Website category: jobs
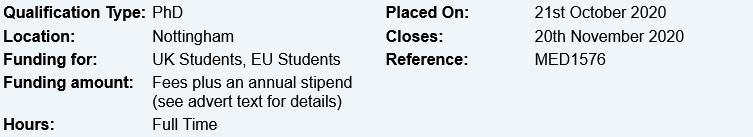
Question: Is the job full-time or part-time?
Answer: Full Time

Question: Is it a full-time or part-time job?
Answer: Full Time

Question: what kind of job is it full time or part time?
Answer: Full Time

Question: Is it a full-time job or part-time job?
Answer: Full Time

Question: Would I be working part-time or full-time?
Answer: Full Time

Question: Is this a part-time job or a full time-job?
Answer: Full Time

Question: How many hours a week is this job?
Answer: Full Time

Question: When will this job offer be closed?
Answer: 20th November 2020

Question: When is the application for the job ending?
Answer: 20th November 2020

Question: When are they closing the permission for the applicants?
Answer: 20th November 2020

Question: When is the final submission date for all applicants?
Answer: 20th November 2020

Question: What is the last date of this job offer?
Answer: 20th November 2020

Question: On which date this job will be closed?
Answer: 20th November 2020

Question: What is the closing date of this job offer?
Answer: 20th November 2020

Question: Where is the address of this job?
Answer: Nottingham

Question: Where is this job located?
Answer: Nottingham

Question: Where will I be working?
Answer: Nottingham

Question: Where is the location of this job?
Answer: Nottingham

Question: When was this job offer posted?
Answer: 21st October 2020

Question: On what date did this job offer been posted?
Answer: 21st October 2020